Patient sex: M
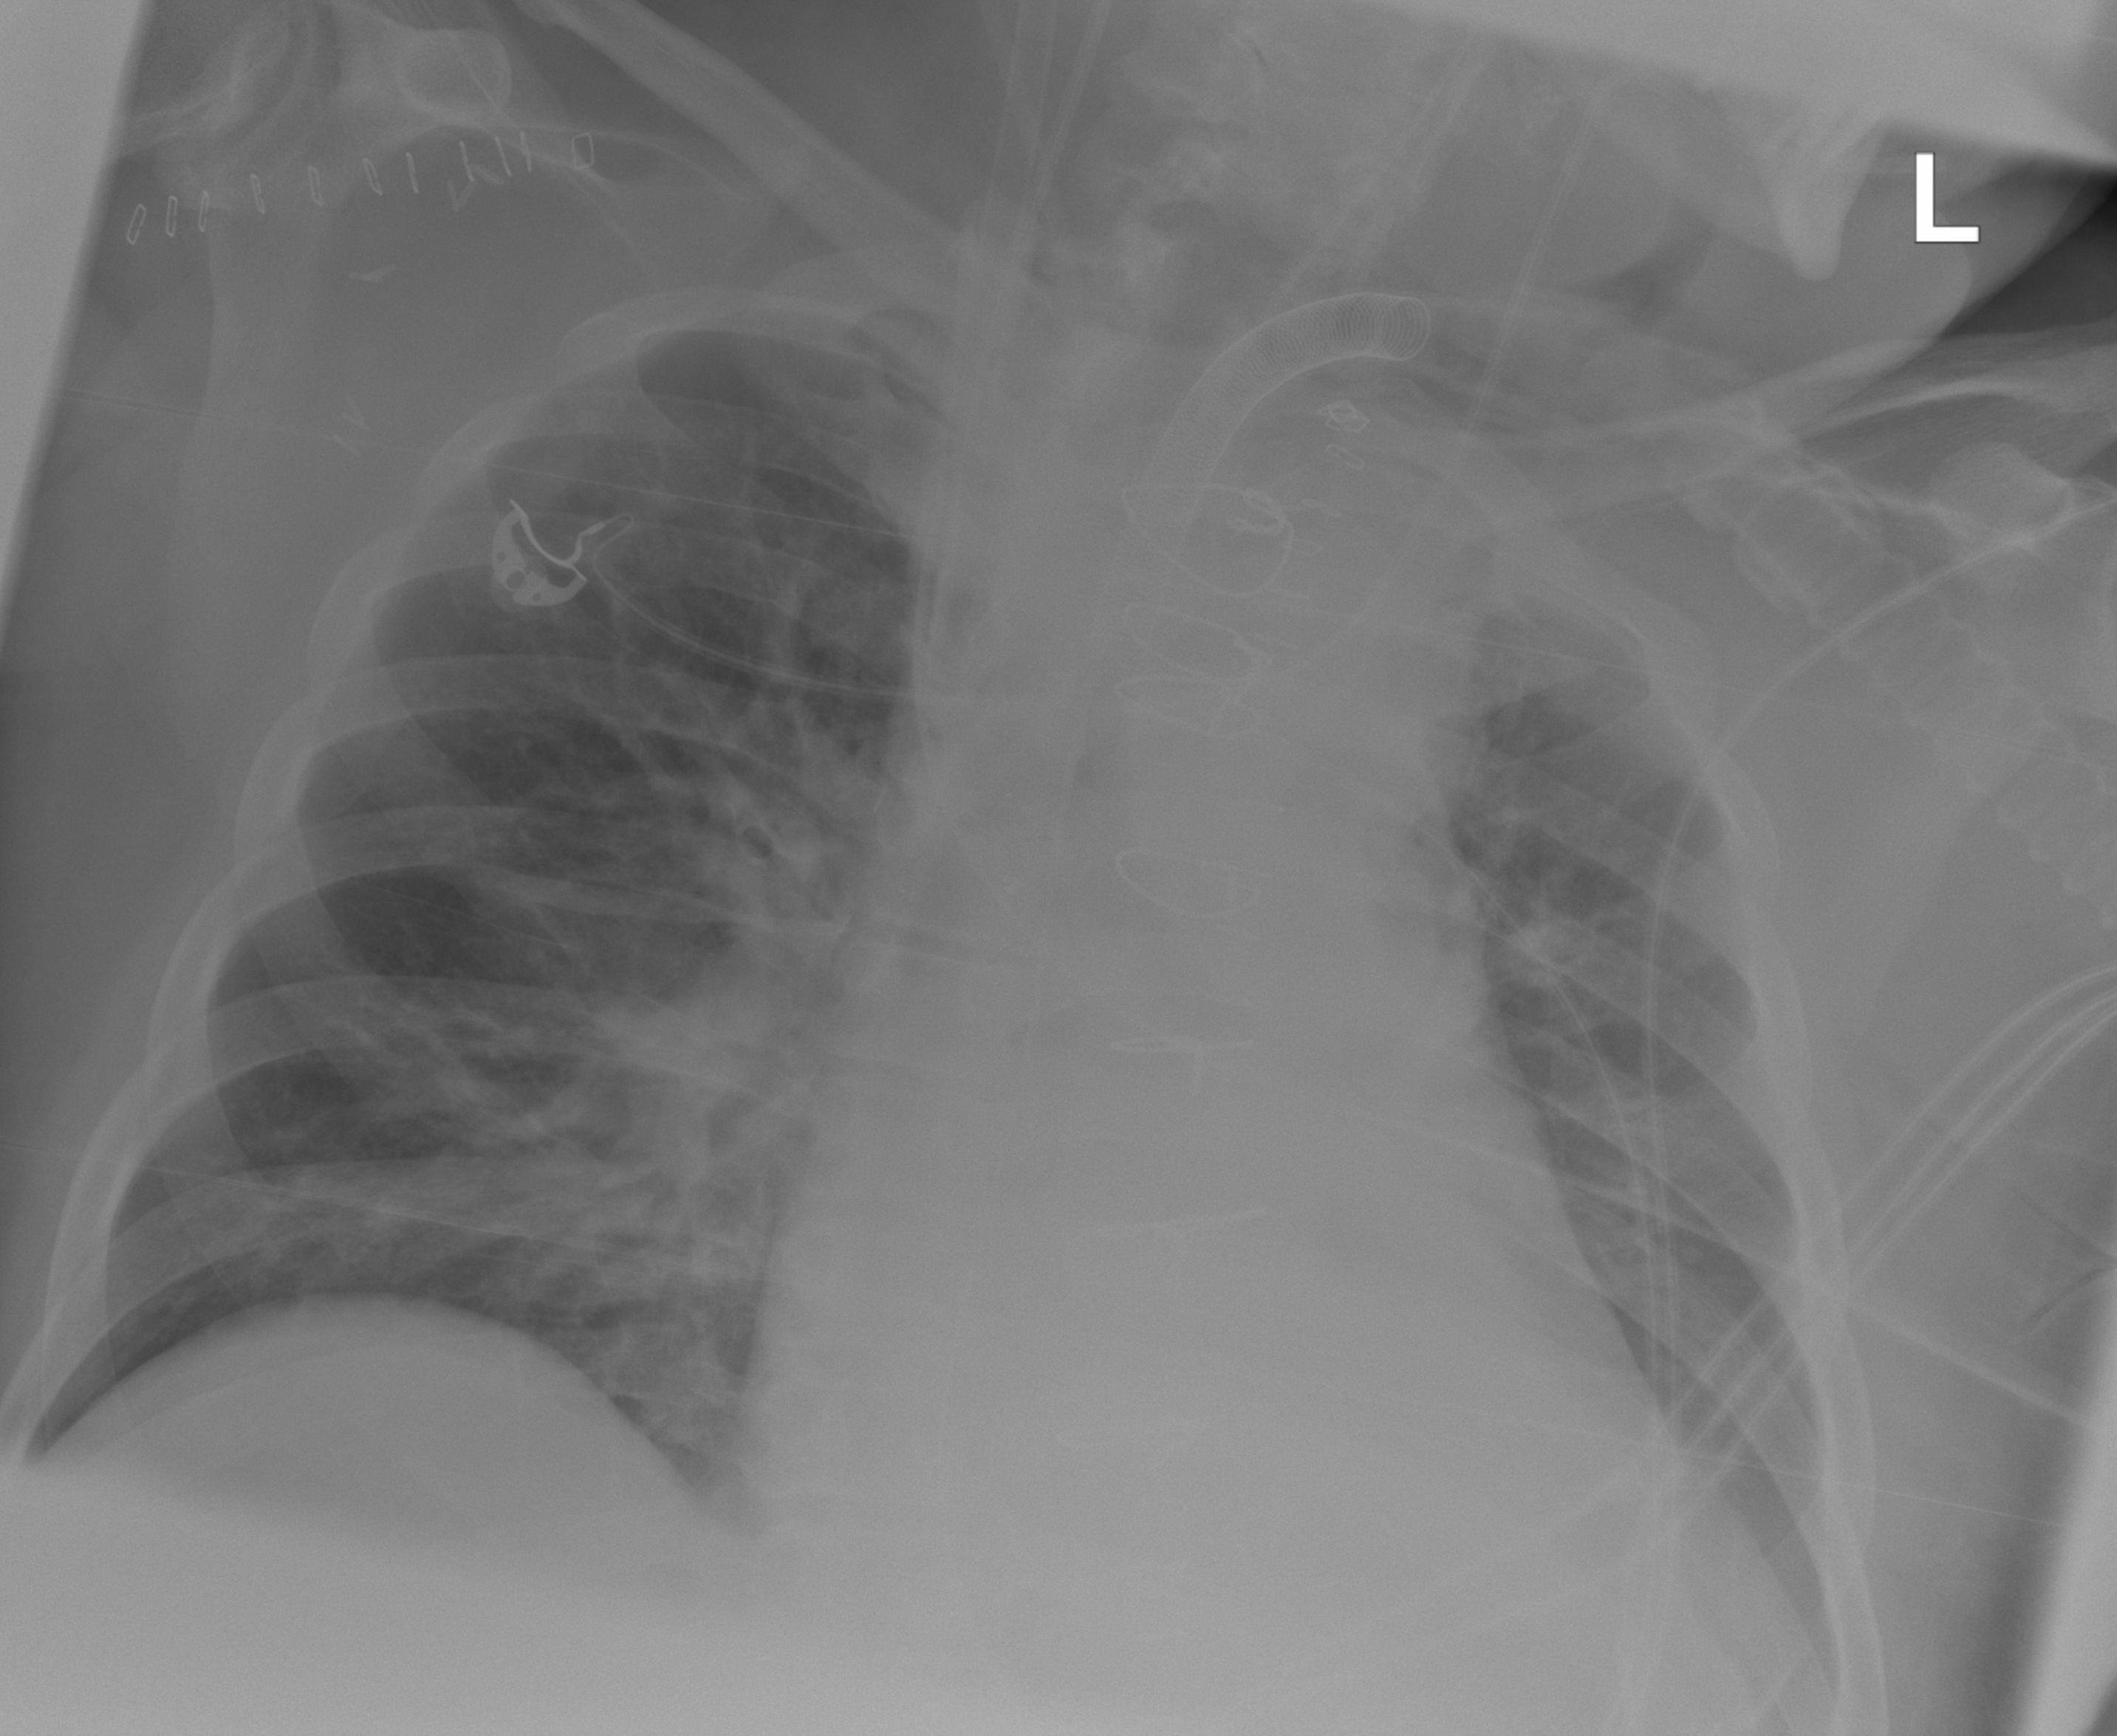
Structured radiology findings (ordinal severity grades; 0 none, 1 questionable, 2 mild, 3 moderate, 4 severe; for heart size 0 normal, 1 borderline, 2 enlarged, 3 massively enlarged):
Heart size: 2
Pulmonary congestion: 2
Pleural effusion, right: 0
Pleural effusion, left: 2
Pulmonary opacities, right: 0
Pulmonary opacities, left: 0
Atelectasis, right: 0
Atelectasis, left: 0